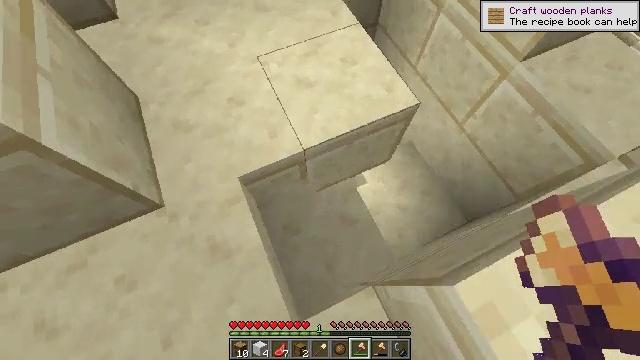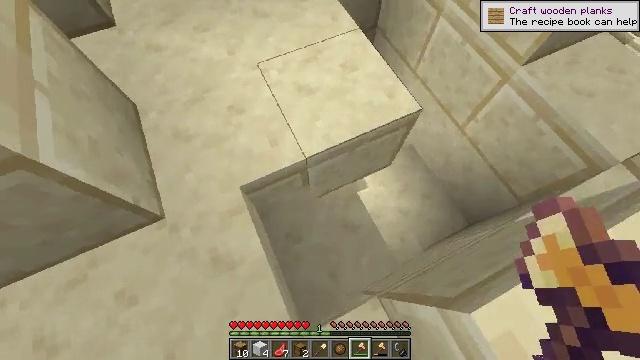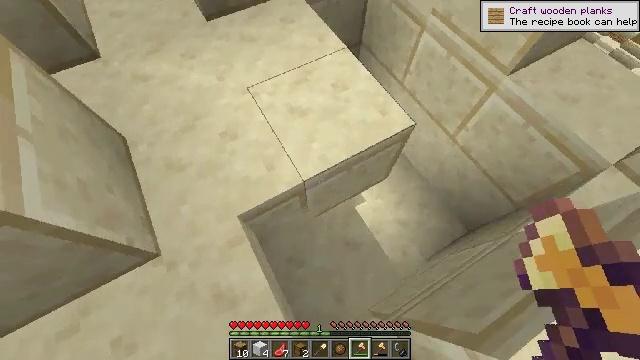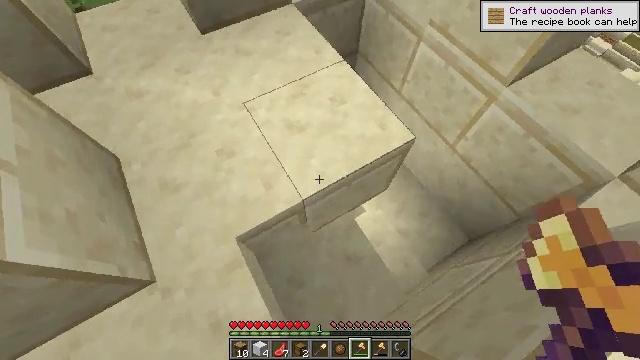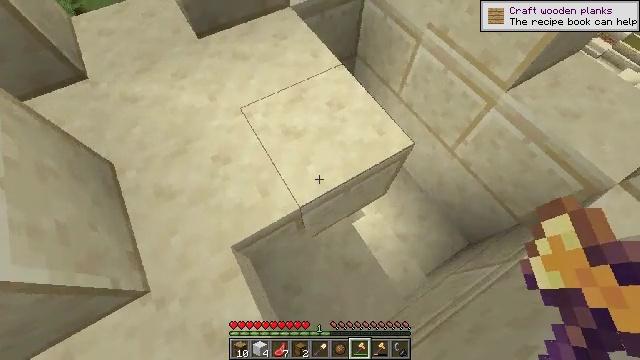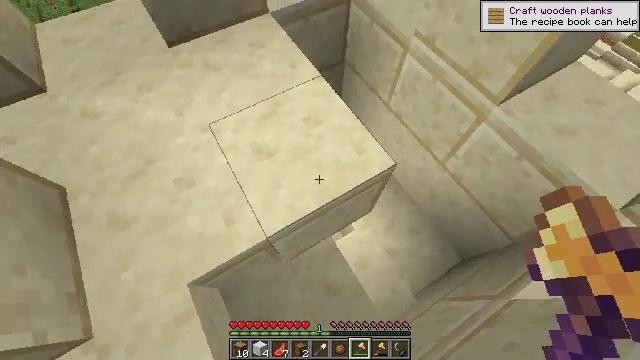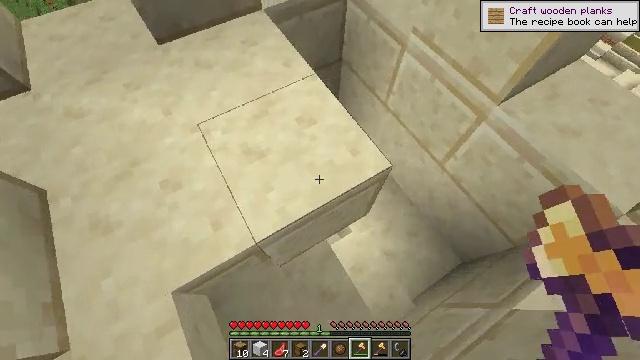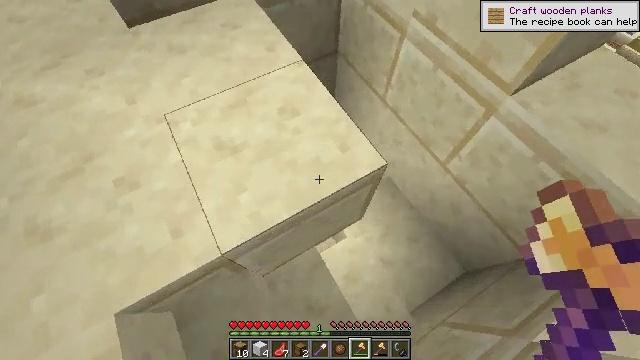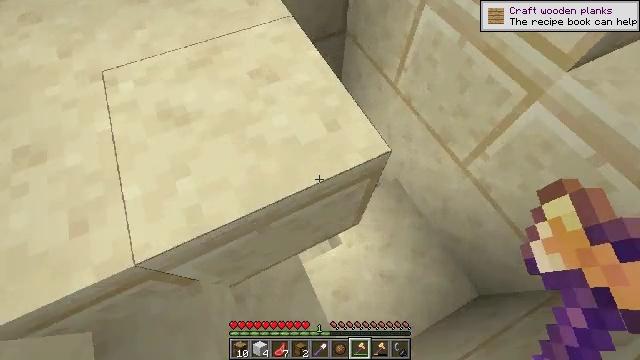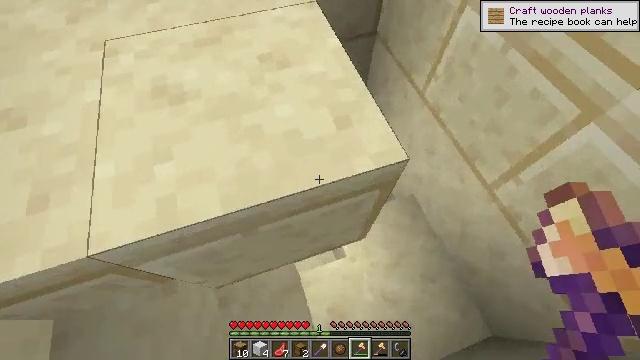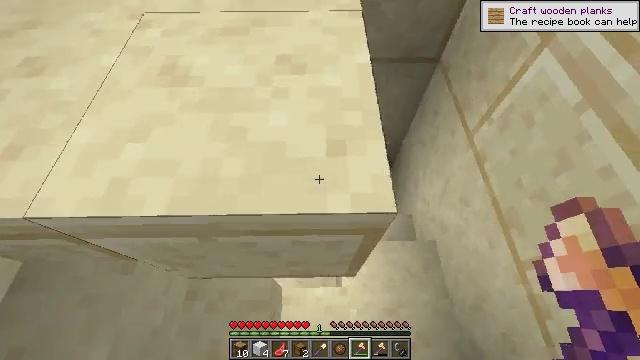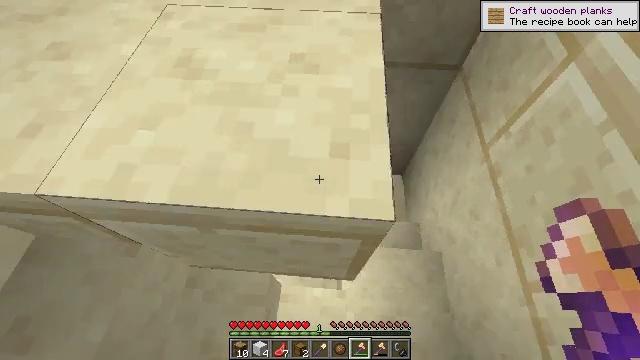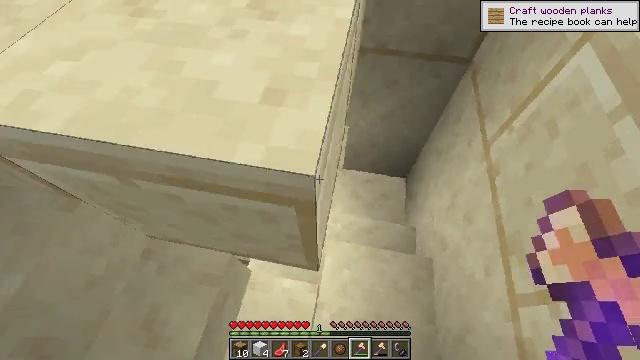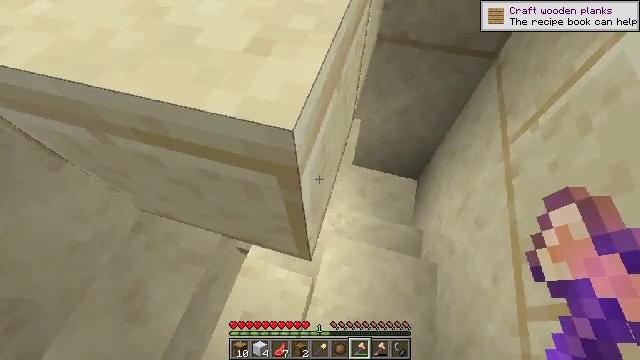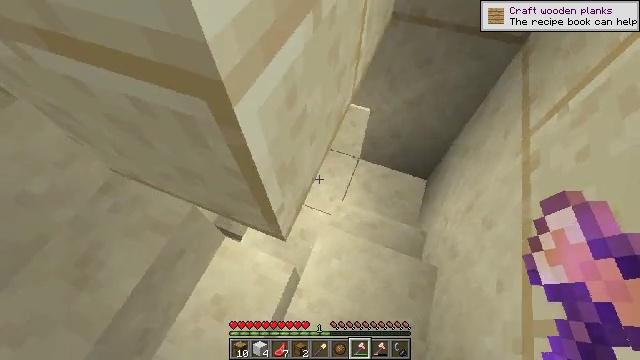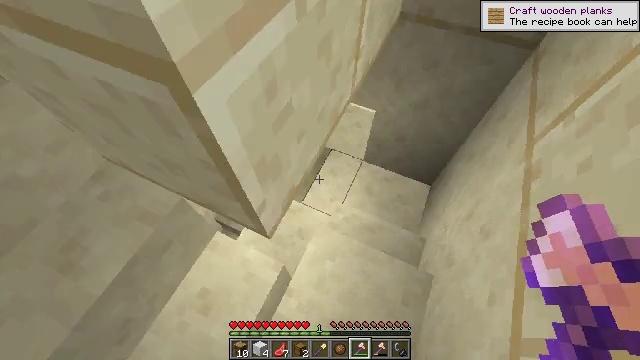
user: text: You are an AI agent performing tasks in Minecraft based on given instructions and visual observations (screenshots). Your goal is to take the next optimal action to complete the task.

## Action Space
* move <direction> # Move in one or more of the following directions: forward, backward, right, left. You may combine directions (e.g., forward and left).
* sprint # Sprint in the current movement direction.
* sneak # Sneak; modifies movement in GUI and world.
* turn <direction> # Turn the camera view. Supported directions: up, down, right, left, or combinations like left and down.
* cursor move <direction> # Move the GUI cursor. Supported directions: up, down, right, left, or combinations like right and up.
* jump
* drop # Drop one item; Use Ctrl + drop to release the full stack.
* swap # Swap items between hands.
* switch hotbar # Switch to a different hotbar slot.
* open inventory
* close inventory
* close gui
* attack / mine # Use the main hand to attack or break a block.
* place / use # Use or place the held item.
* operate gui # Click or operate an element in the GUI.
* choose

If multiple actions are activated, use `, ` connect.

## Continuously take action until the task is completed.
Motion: motion action
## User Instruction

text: Left-click to mine the lectern.
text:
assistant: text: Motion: move forward and move right
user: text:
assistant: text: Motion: move forward and move right, turn right and up
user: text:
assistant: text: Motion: move forward and move right, turn right
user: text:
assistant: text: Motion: move forward and move right
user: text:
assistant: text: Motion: move forward and move right
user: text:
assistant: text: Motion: move forward and move right
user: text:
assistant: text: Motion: move forward and move right
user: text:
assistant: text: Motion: move forward and move right, turn left
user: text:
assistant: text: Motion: move forward and move right, turn left and up
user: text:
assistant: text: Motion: move forward and move right, turn left and up
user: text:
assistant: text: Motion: move forward and move right, turn left
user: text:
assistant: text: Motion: move forward and move right, turn left
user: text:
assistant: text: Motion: move forward and move right, turn left
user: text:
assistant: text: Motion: move forward and move right, turn left
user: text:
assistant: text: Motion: move forward and move right, turn left
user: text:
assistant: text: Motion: move forward and move right, turn left
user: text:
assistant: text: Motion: move forward and move right
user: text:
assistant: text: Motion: move forward and move right, turn left
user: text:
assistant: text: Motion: move forward and move right, turn left
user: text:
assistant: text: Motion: move forward and move right, turn left
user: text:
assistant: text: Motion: move forward and move right, turn left
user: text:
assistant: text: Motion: move forward and move right, turn left
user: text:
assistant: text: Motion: move forward and move right, turn left and up
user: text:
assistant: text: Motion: move forward and move right, turn left
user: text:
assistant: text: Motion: move forward and move right, turn left
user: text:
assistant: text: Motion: move forward and move right, turn left
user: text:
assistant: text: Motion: move forward and move right, turn left
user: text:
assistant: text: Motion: move forward and move right, turn left
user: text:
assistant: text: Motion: move forward and move right, turn left and down
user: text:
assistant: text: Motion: move forward and move right, turn left and down